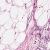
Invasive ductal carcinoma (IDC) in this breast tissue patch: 0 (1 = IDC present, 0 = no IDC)